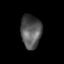
Tissue: lung
Cell type: T cells
Senescence score: 0.2224
Nuclear area (px): 667
Mean DAPI intensity: 85.141